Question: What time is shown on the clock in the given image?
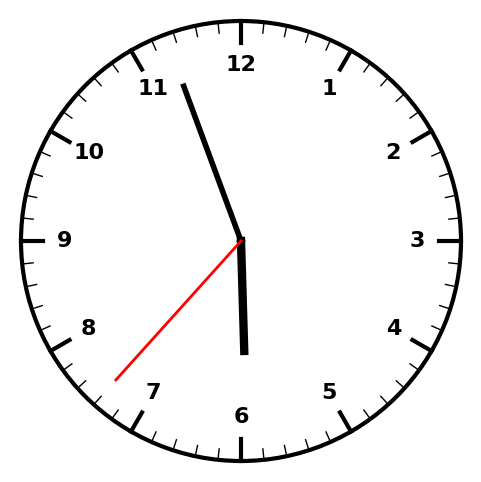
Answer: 05:56:37